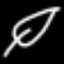
Label: leaf